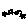
Label: star